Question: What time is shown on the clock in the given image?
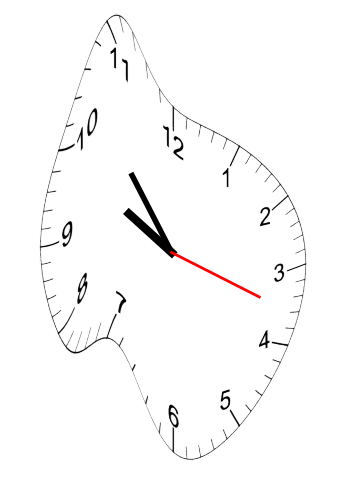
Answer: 09:53:18